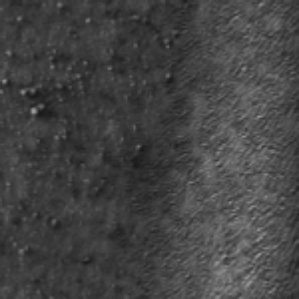
Label: frost